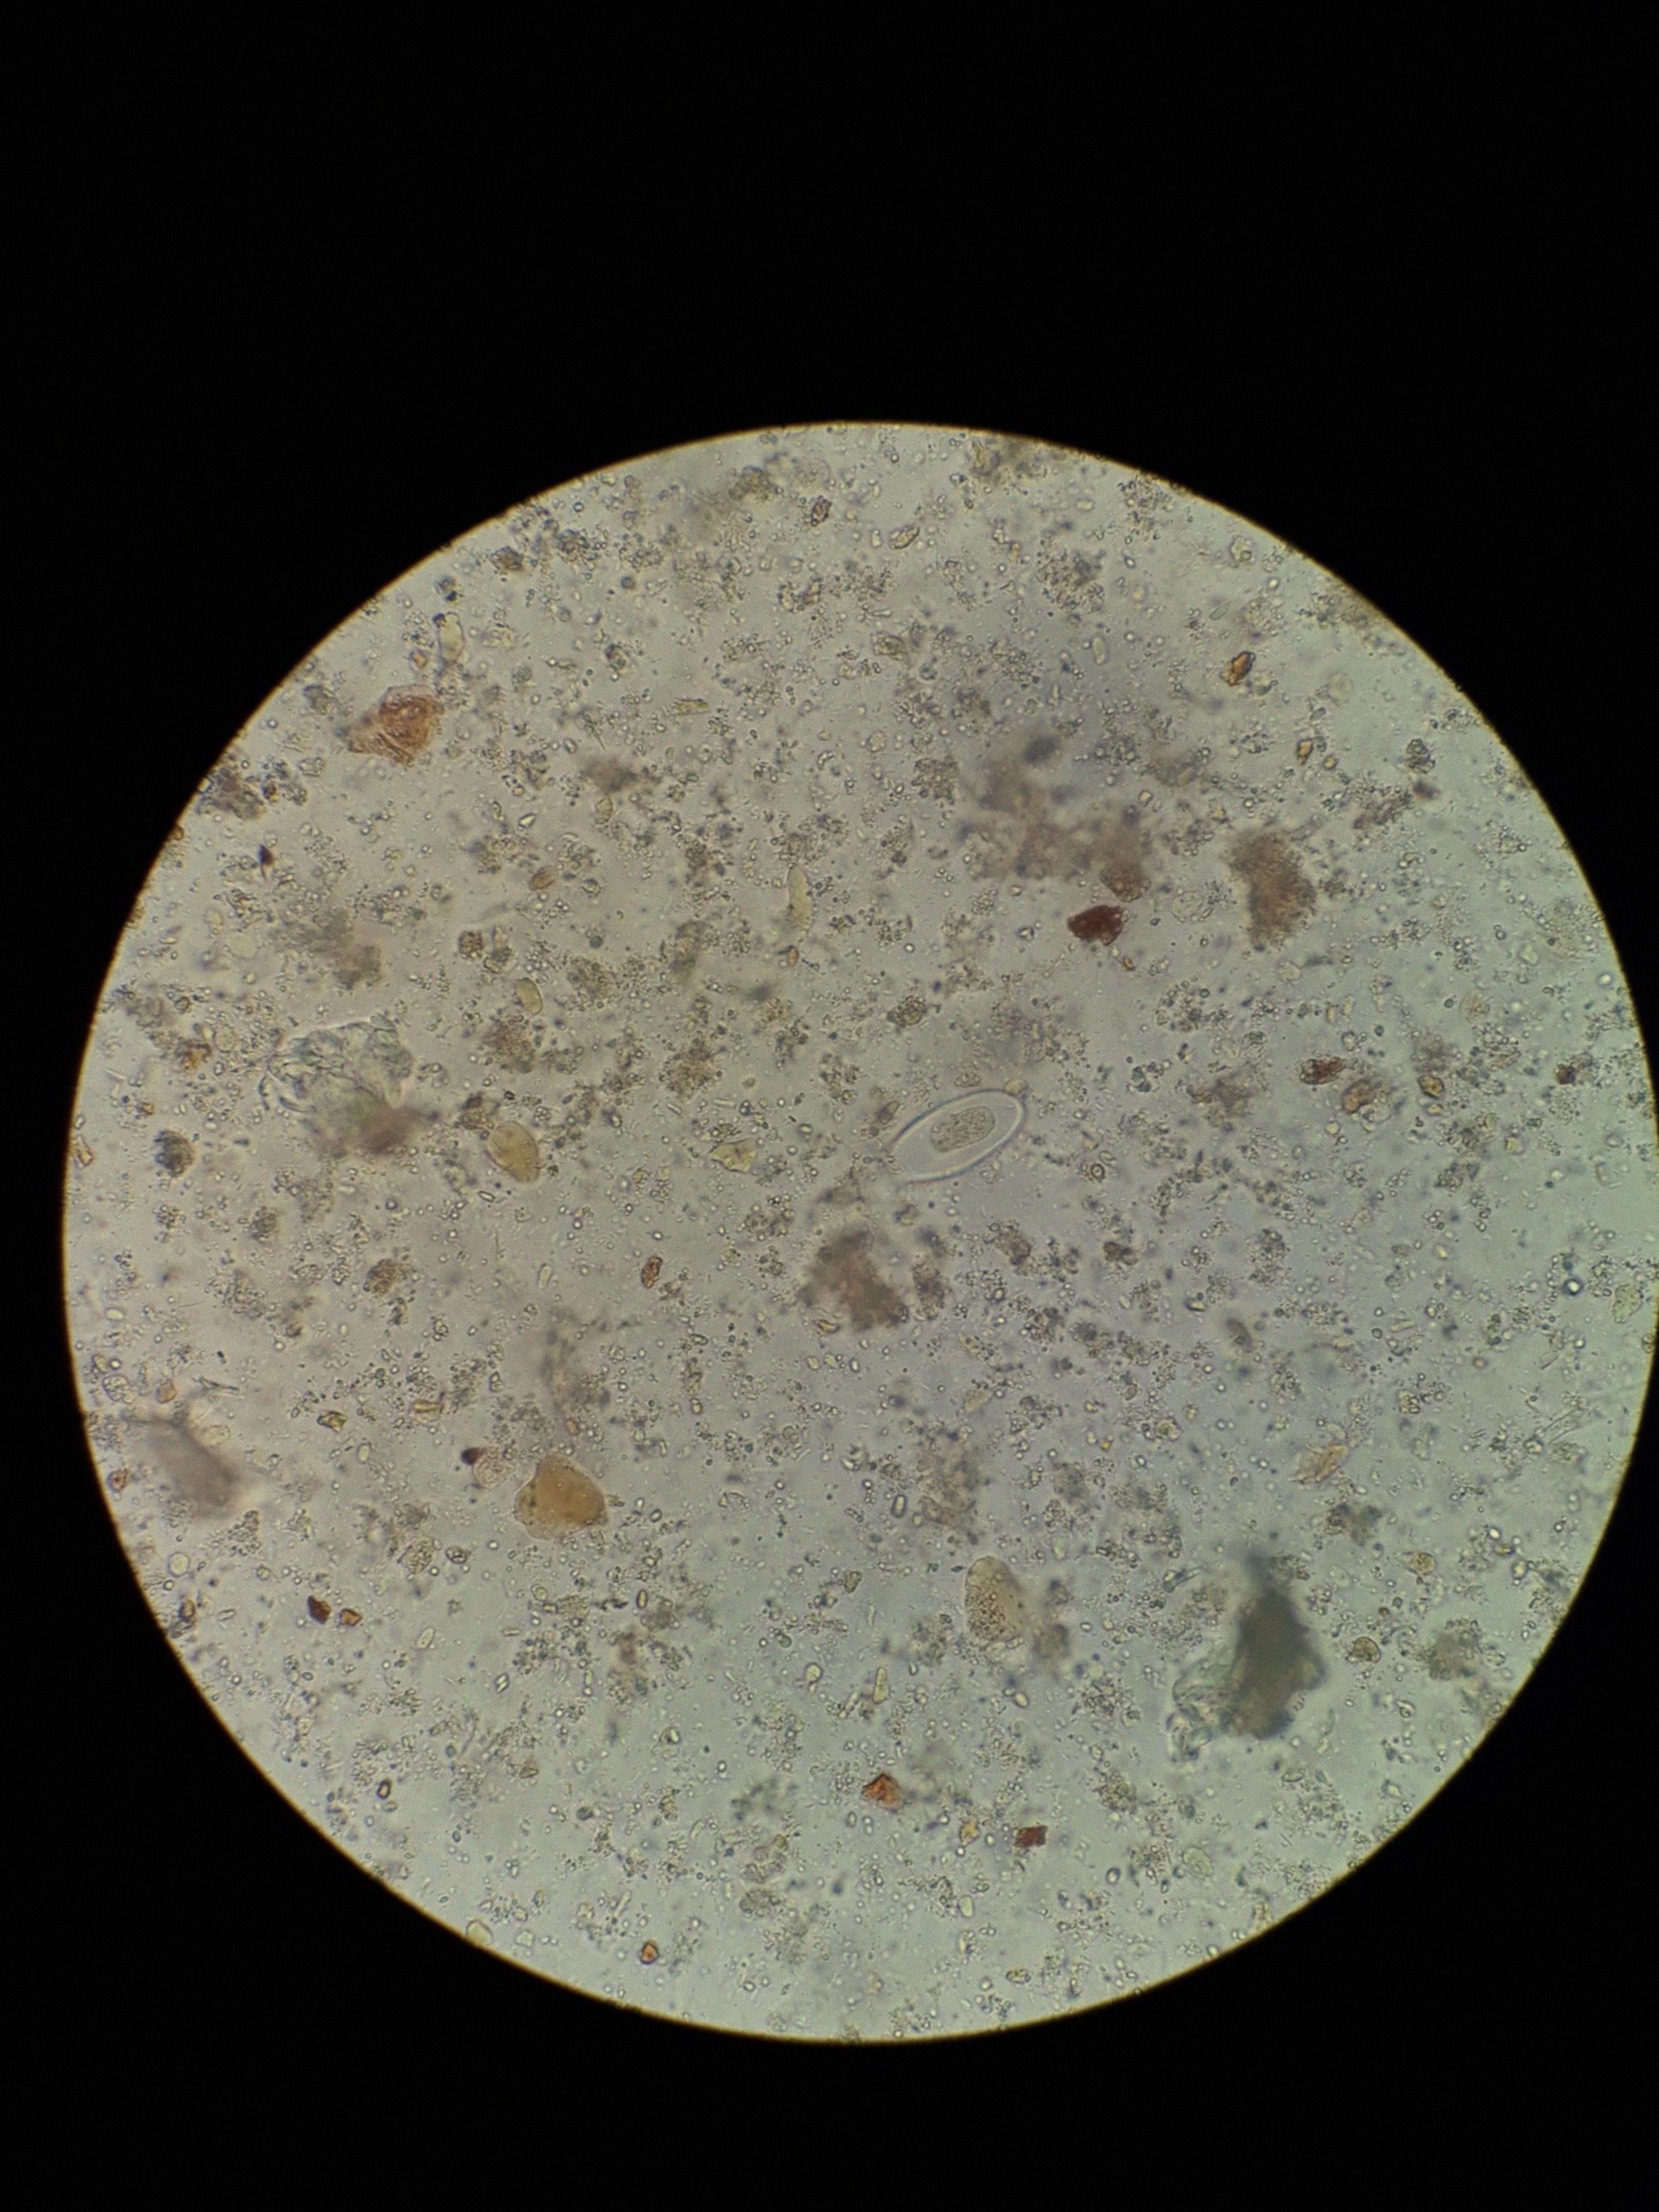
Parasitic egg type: Enterobius vermicularis